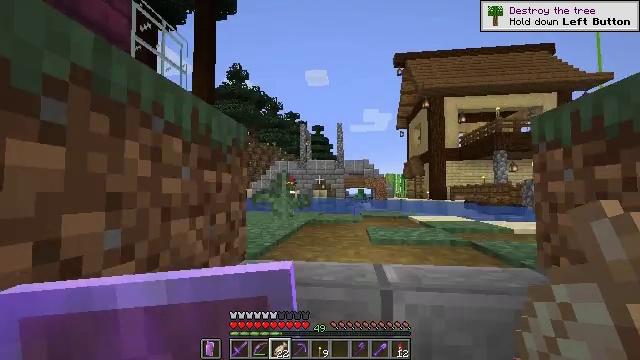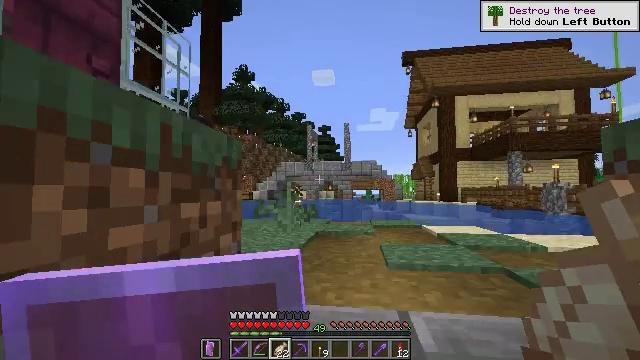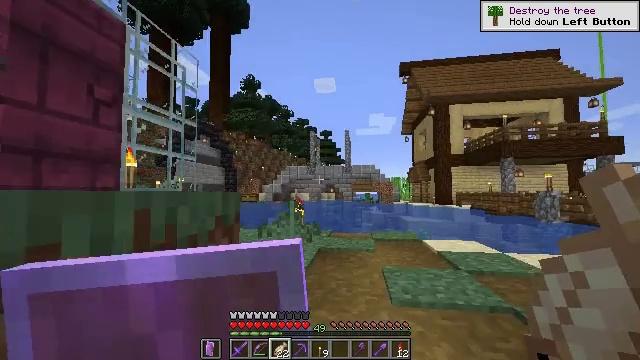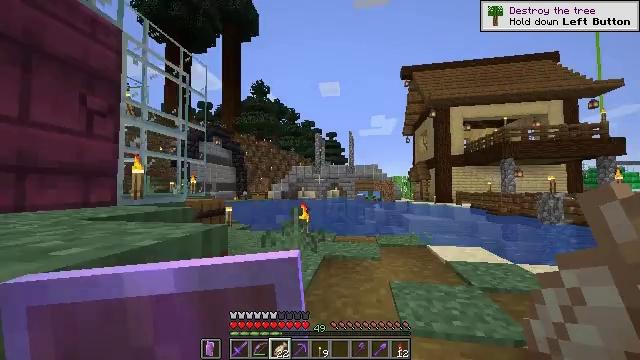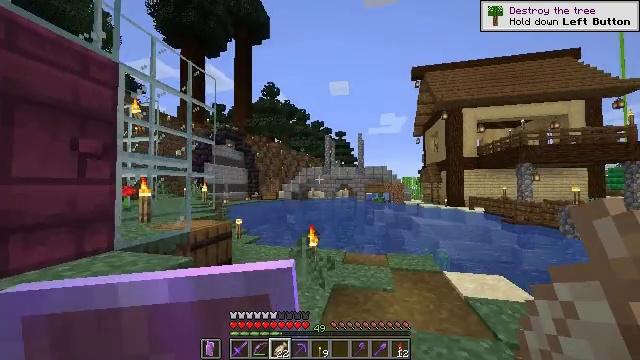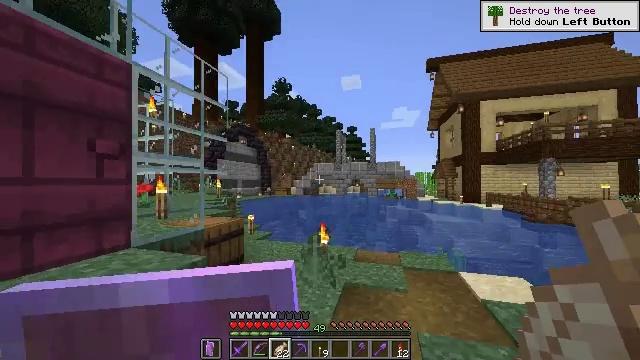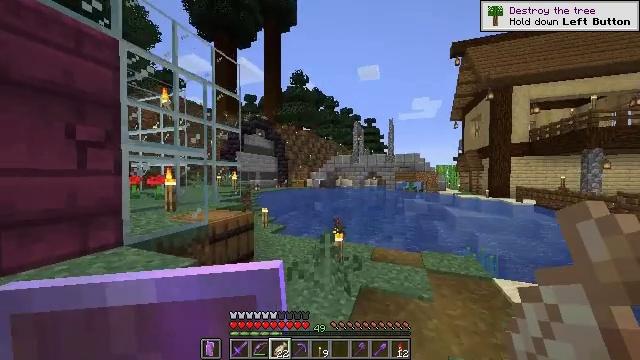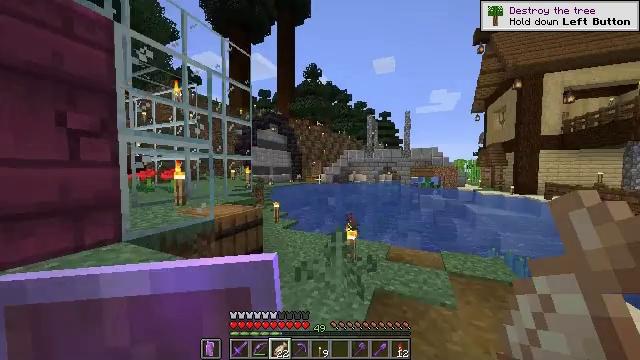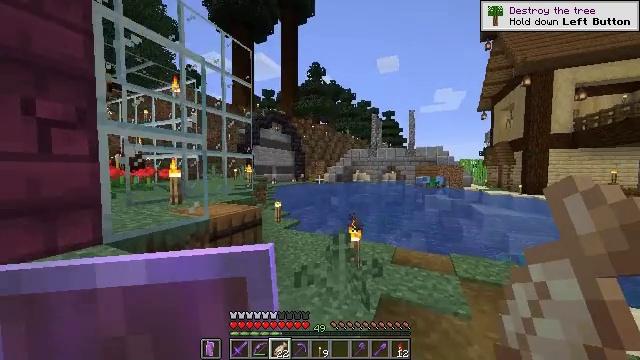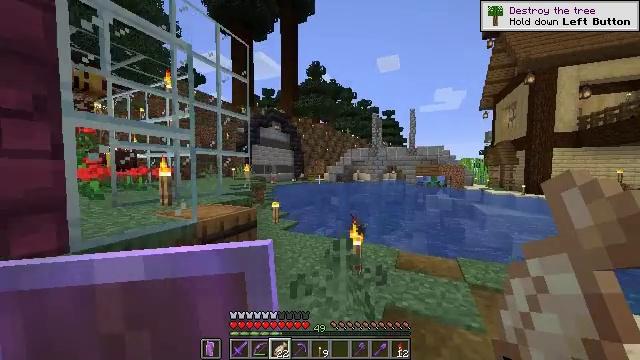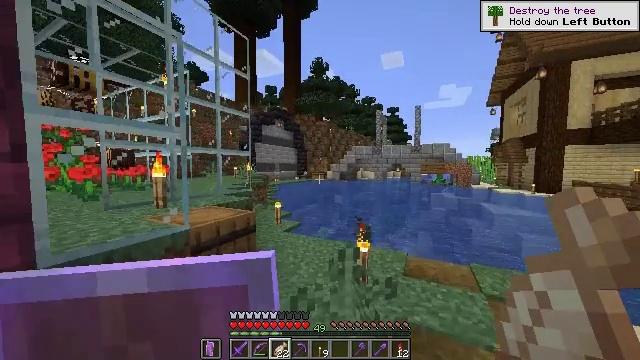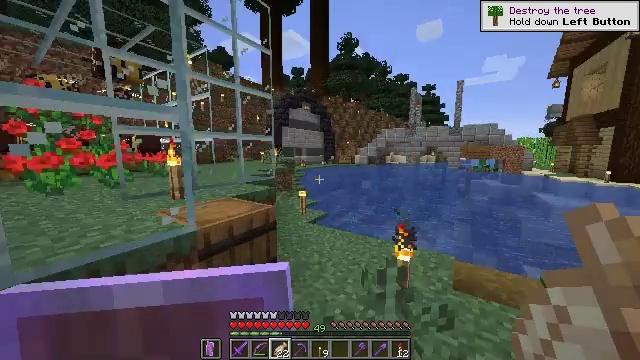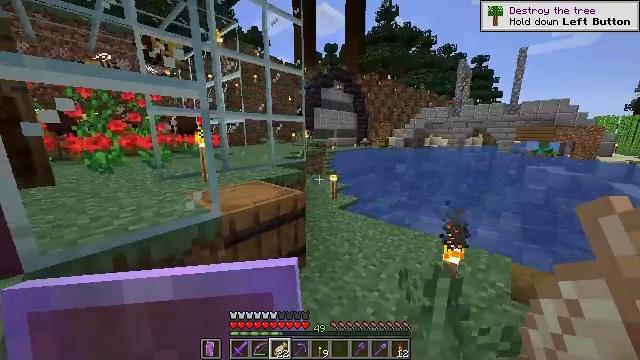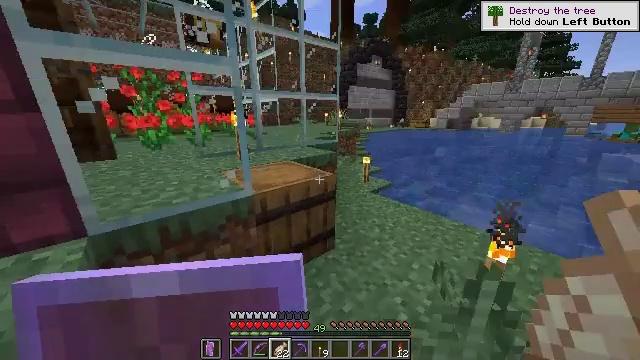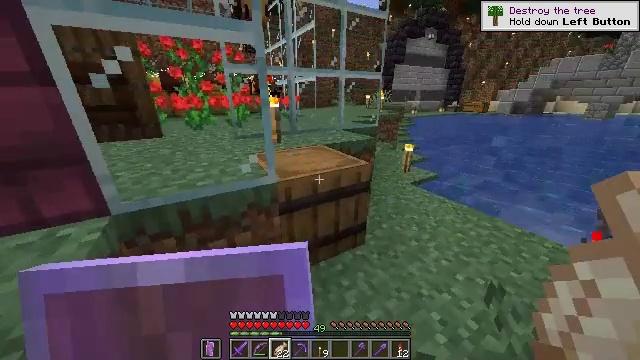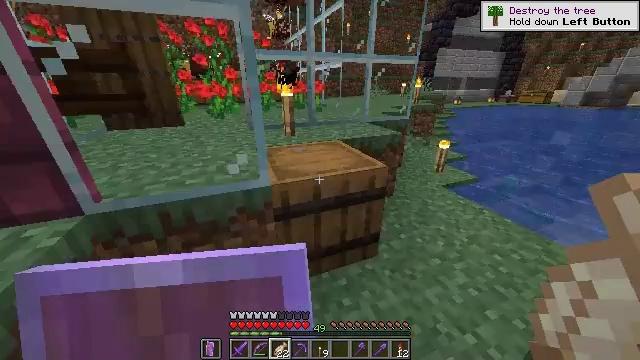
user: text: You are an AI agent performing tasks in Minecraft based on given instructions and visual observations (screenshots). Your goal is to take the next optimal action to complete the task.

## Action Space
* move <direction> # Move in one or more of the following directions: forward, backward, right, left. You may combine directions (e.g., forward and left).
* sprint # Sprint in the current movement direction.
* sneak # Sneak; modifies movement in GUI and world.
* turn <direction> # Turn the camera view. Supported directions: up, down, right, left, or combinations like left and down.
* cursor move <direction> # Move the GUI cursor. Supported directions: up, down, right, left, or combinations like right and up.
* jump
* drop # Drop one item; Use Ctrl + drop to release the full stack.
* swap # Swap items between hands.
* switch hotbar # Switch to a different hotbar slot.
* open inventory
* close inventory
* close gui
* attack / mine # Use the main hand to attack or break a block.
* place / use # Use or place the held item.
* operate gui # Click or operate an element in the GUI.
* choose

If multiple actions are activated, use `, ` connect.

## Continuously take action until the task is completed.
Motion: motion action
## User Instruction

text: Use honey bottles to craft a honey block.
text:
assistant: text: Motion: move forward, sprint, turn left
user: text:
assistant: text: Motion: move forward, sprint
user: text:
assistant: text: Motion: move forward, sprint, turn left
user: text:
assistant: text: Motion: move forward, sprint, turn left
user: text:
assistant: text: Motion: move forward, sprint, turn left and down
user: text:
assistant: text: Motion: move forward, sprint, turn left and down
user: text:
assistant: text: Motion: move forward, sprint, turn left and down
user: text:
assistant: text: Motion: move forward, sprint
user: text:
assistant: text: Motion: move forward, sprint
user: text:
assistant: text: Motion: move forward, sprint
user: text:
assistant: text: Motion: move forward, sprint, turn left and down
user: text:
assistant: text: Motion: move forward, sprint, turn left and down
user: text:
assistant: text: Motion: move forward, sprint, turn left and down
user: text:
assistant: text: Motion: move forward and move right, sprint, turn left and down
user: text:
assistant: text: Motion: move forward and move right, sprint, turn left and down
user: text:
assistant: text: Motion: move forward and move right, sprint, turn left and down
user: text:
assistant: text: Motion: move forward and move right, sprint, turn left and down
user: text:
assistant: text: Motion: move forward and move right, sprint
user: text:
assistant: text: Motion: move forward and move right, sprint
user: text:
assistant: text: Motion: move forward and move right, sprint
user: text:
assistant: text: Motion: move forward
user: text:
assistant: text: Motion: no_op
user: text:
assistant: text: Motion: turn left
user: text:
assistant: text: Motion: turn left and down
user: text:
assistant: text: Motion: turn left and down
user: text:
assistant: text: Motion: turn left and down
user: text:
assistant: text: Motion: turn left and down
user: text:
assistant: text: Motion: no_op
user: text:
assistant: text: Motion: no_op
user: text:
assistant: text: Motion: no_op